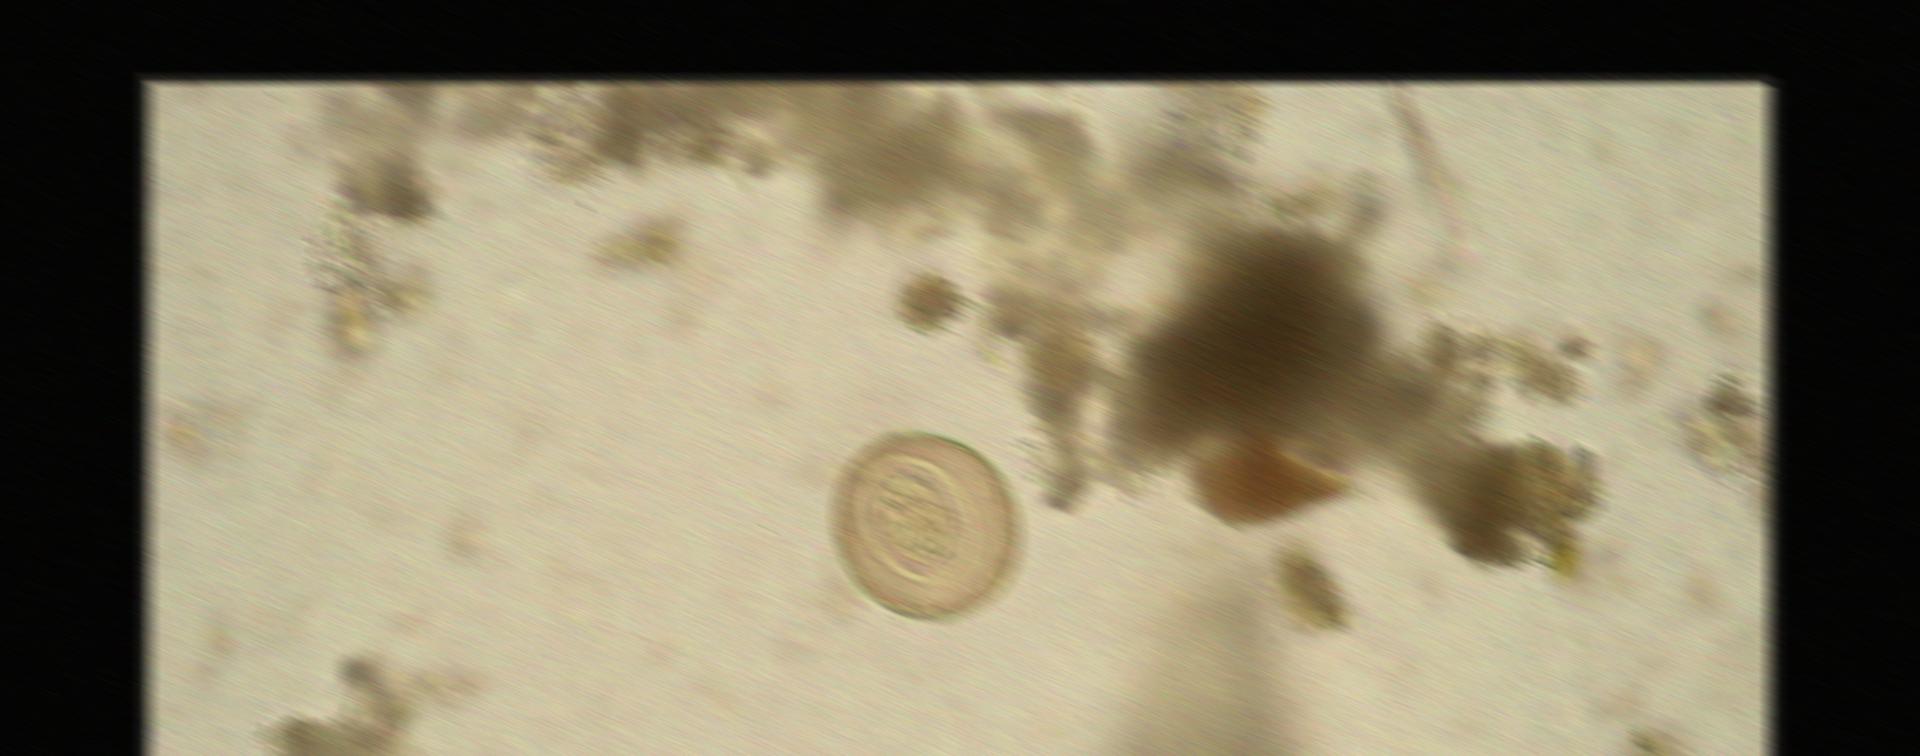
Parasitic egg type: Hymenolepis diminuta